Question: I'm wondering if I can change default encoding in NetBeans 8.0... I searched a lot but I haven't find a way how to change the encoding in this version of NetBeans.
I have this tag in my html document:
'<meta charset="utf-8">'
BUT! As you can see on attached image, NetBeans notice is warning me about an encoding problem.

> Internal encoding declaration "utf-8" disagrees with the actual encoding of the document ("windows-1250").
I created index.html by "new file" function in NetBeans. There is UTF-8 encoding in project properties, so I think it should be UTF-8. I really don't know where that 'windows-1250' came from!!
Where I can find some option to change default encoding or even current file encoding in NetBeans 8.0?
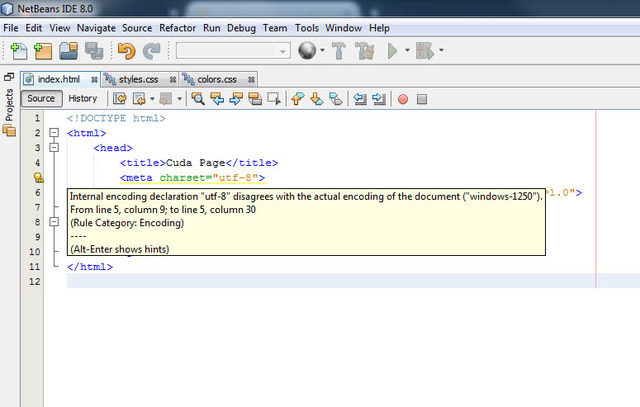
Answer: <URL>
> Navigate to '<Netbeans installation directory>/etc' and open the 'netbeans.conf' file.Add '-J-Dfile.encoding=UTF-8' at the end of the line that starts with 'netbeans_default_options' (make sure to include the leading space).Restart Netbeans and it should be in UTF-8To verify go to 'help -> about' and check System: 'Windows Vista version 6.0 running on x86; UTF-8; nl_NL (nb)'